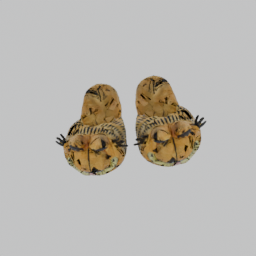
Label: people